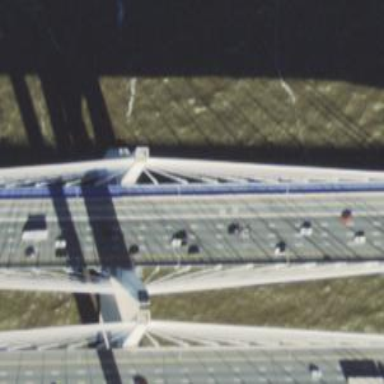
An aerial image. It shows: Cable-stayed bridge over motorway with asphalt surface.